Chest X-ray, AP view. Patient: 81 years old, sex F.
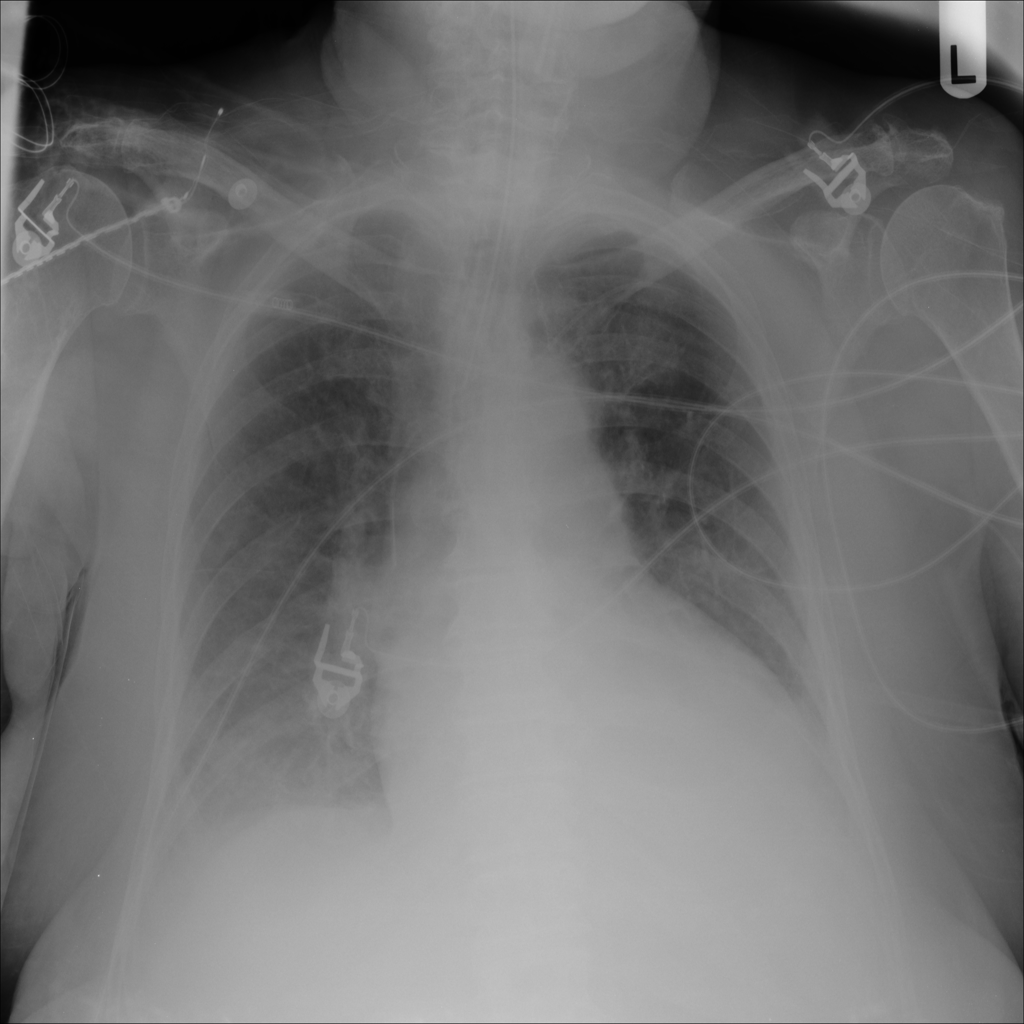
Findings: Atelectasis, Effusion